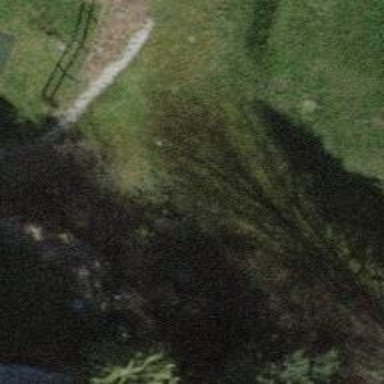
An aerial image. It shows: Wooden fence.